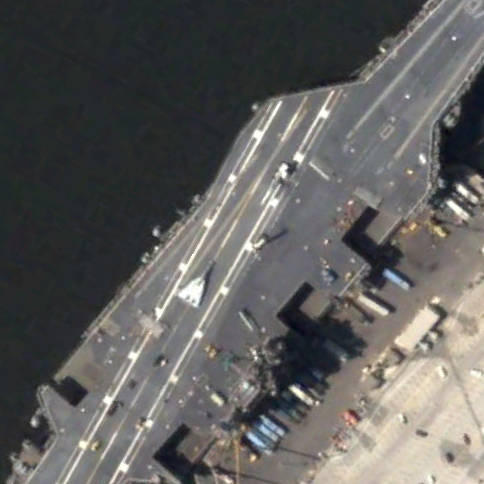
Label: aircraft_carrier